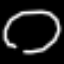
Label: octagon